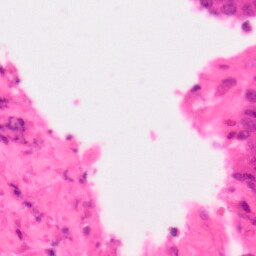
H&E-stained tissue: Colon